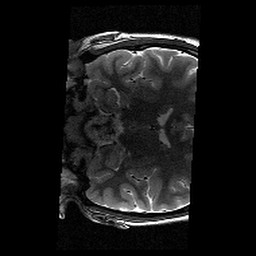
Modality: T2w
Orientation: coronal
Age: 12
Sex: female
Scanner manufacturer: siemens
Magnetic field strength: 3 T
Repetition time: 9.23 s
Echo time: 0.067 s